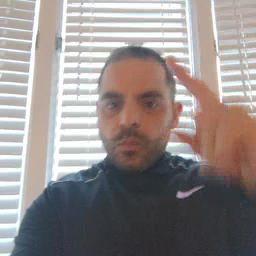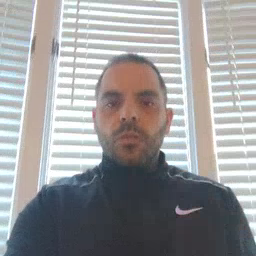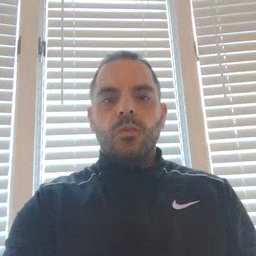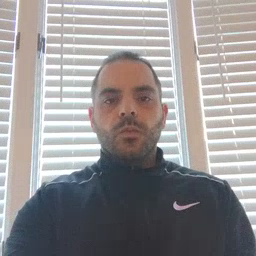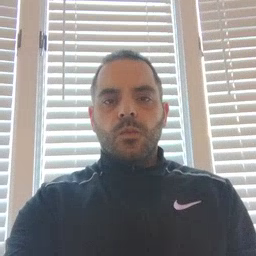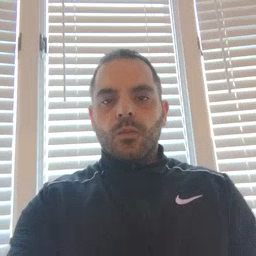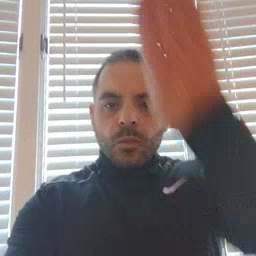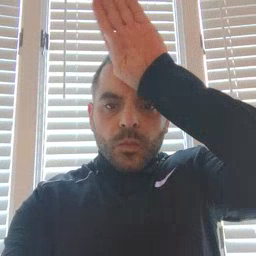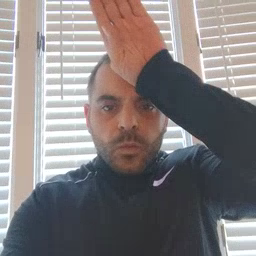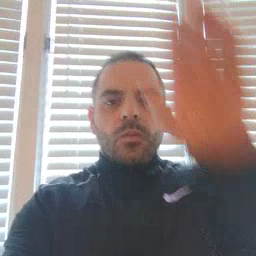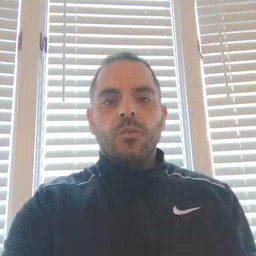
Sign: fireman